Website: walmart
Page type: address-validator
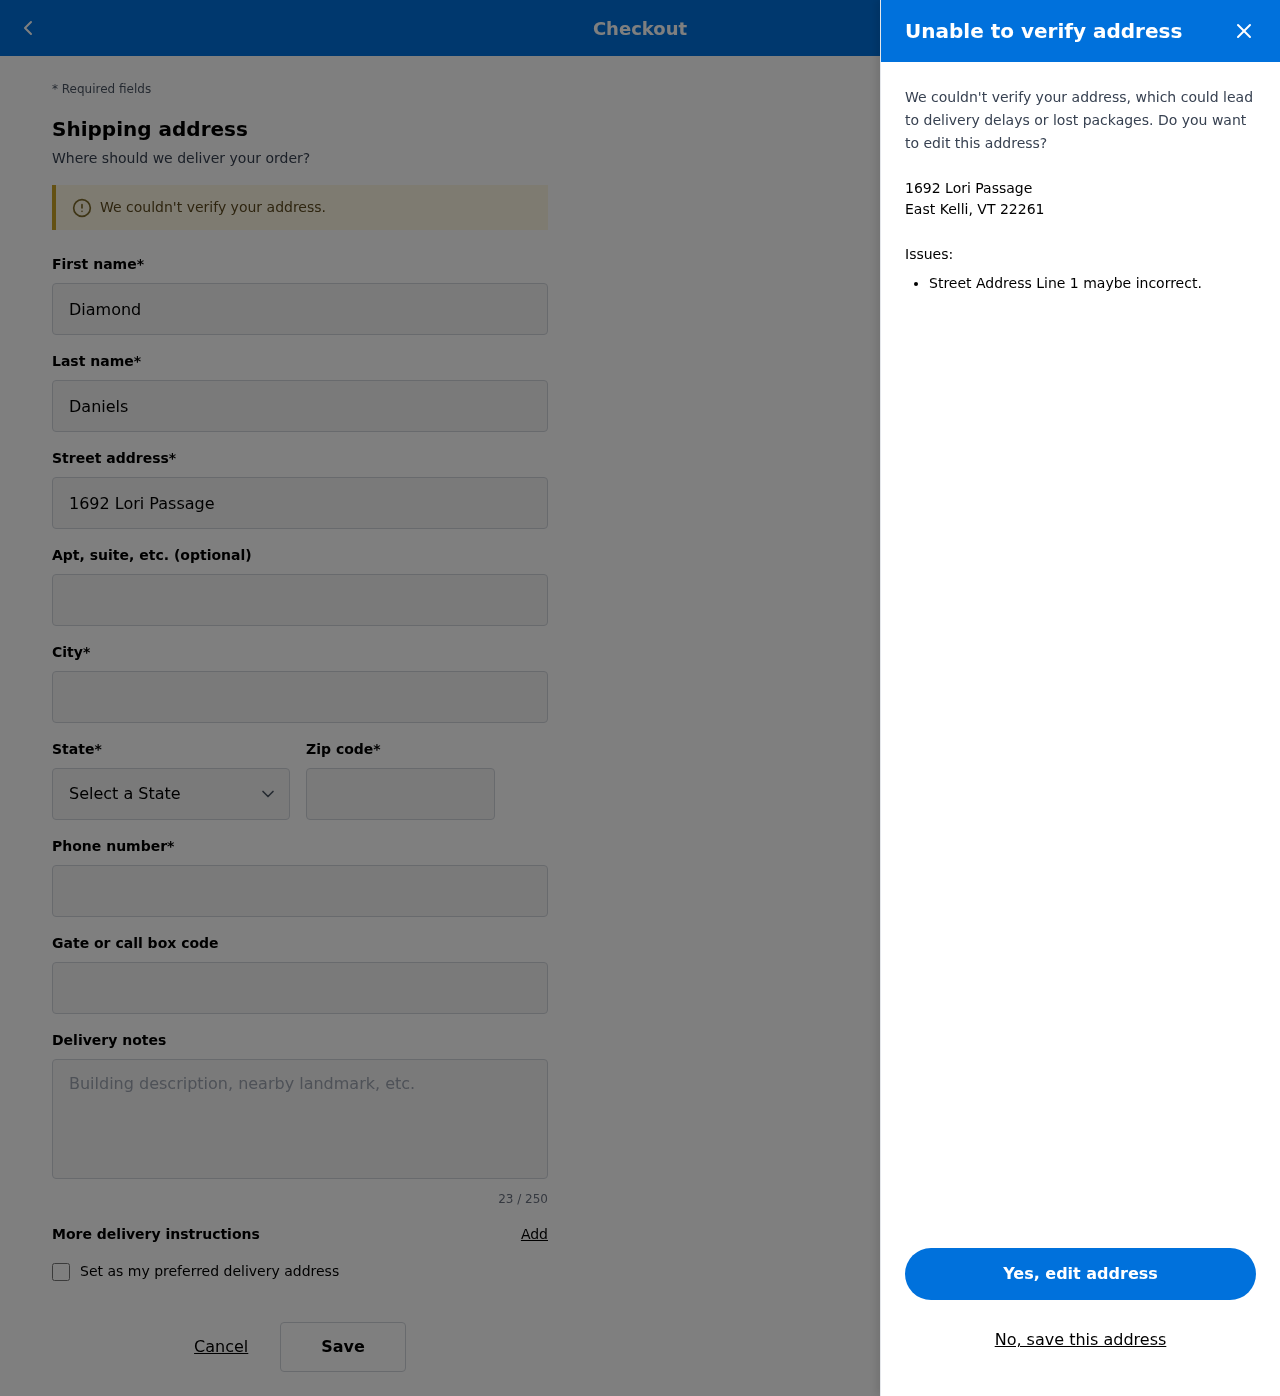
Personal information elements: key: PII_CITY_STATE_ZIP
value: East Kelli, VT 22261
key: PII_DELIVERY_INSTRUCTIONS
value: Place in package locker
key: PII_STATE_ABBR
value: VT
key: PII_STREET
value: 1692 Lori Passage
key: PII_FIRSTNAME
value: Diamond
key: PII_LASTNAME
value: Daniels
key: PII_CITY
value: East Kelli
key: PII_POSTCODE
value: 22261
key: PII_PHONE
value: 2147162190
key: PII_SECURITY_CODE
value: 63UA